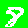
Digit: 8